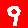
Digit: 9